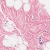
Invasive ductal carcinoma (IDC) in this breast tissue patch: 0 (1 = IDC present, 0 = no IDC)